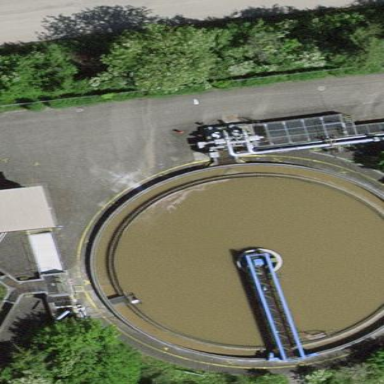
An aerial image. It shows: View of wastewater plant.